Aerial crown-view tile of a tropical tree (Barro Colorado Island, Panama), acquired 20241014:
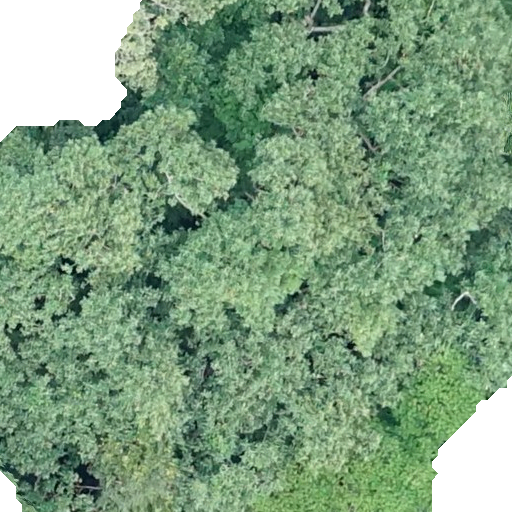
Species: Hieronyma alchorneoides
GBIF accepted scientific name: Hieronyma alchorneoides
Crown area: 494.299 m²